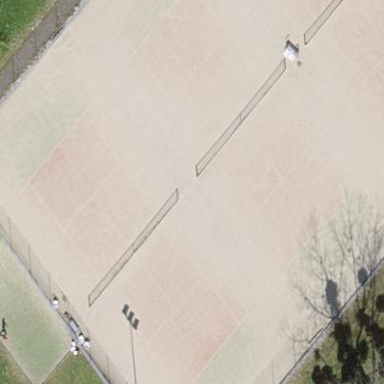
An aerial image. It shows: Concrete tennis court within leisure land pitch.